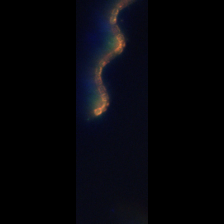
Taxon: Chaetoceros
Group: Diatoms